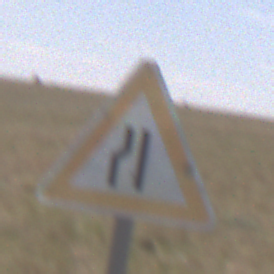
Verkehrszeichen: EinseitigVerengteFahrbahnLinks
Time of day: Midday
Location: Outdoor (Nature)
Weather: PartlyCloudy
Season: NotSpecified
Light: Natural